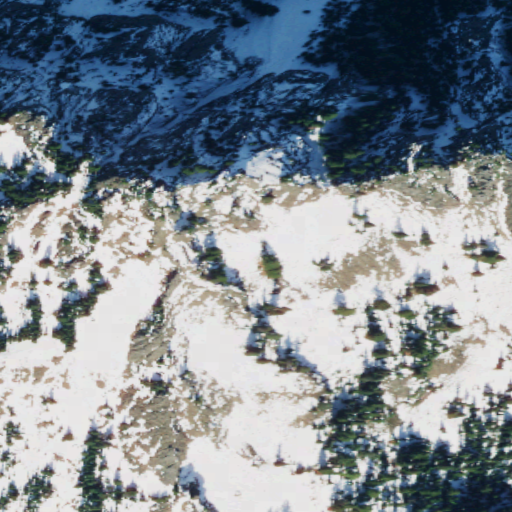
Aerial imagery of mountain in Washington named West Peak containing evergreen forest, shrub, and grassland